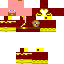
A male human skin with medium skin, wearing brown long hair dressed in a red hoodie and red pants, featuring a closed mouth.